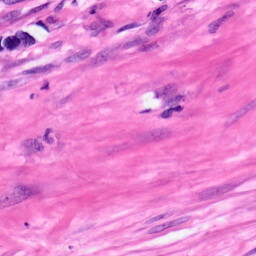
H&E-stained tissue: Pancreatic